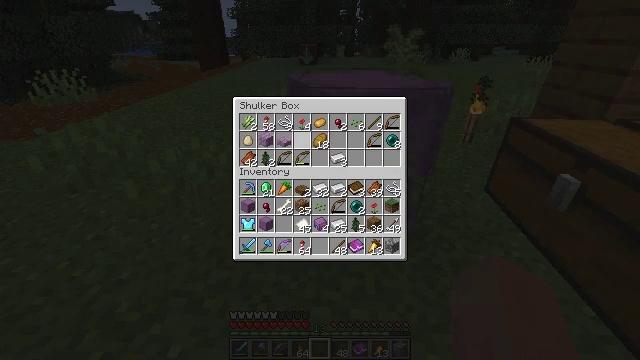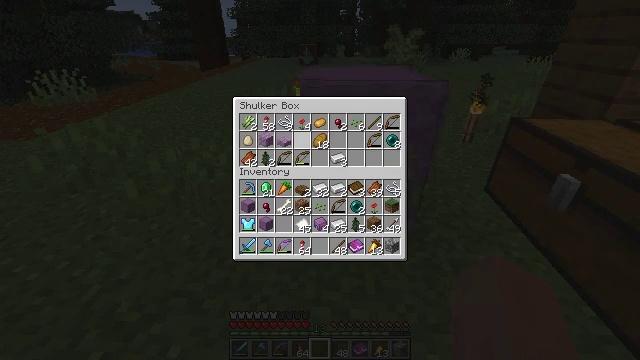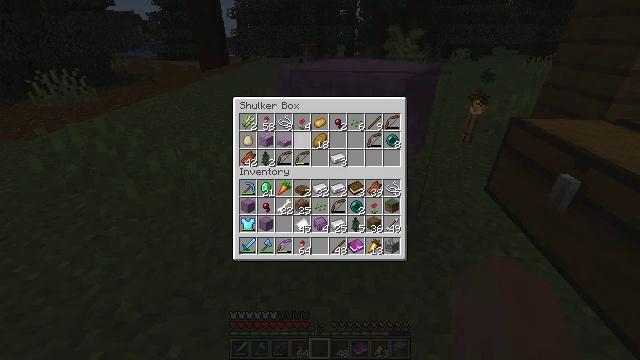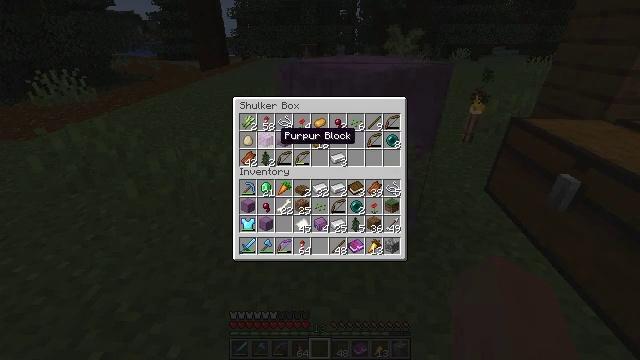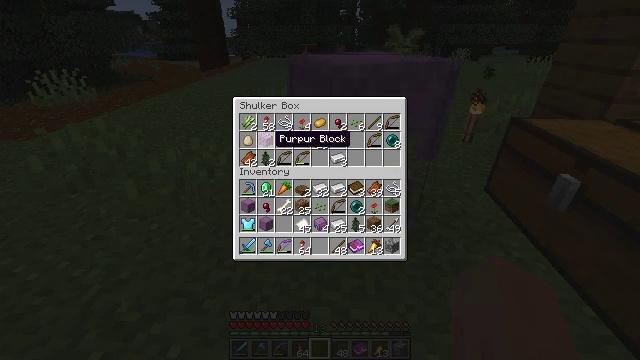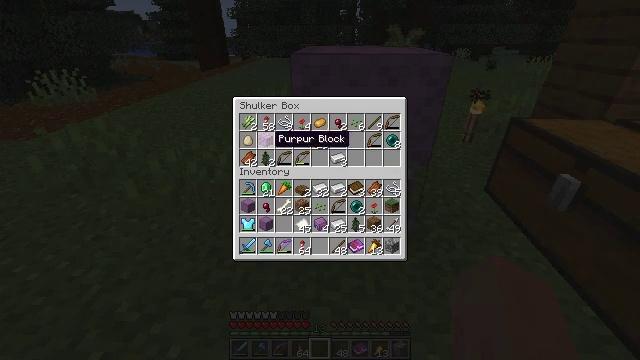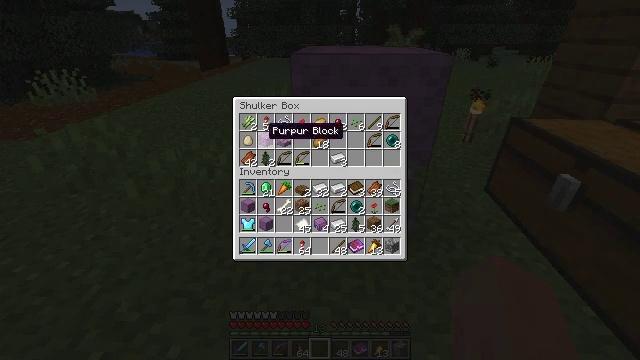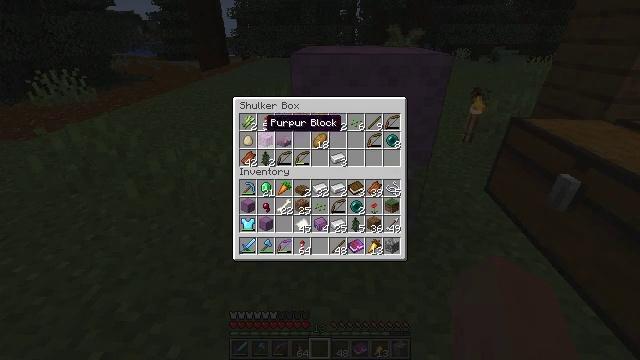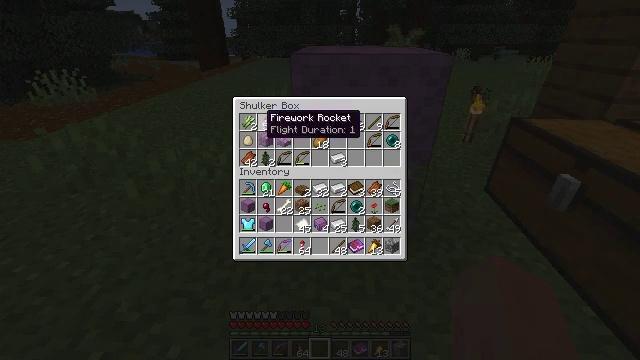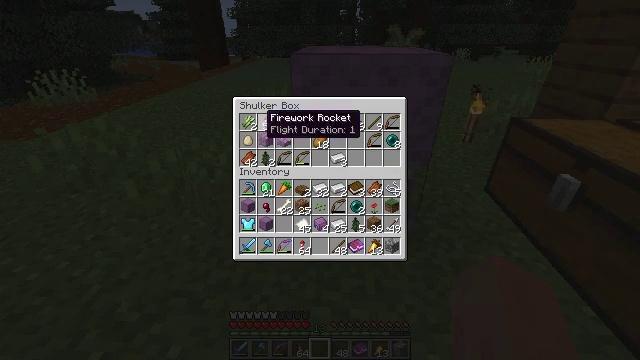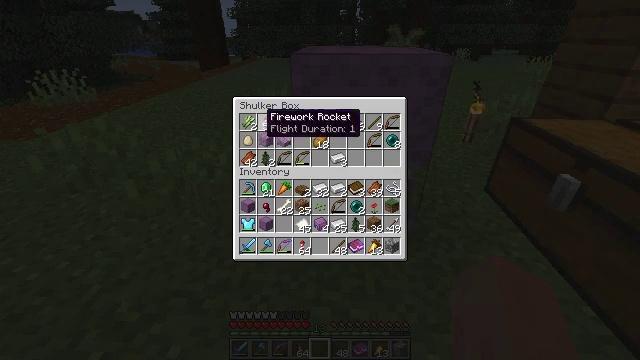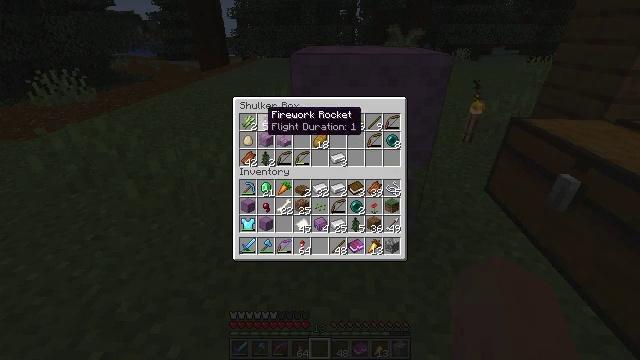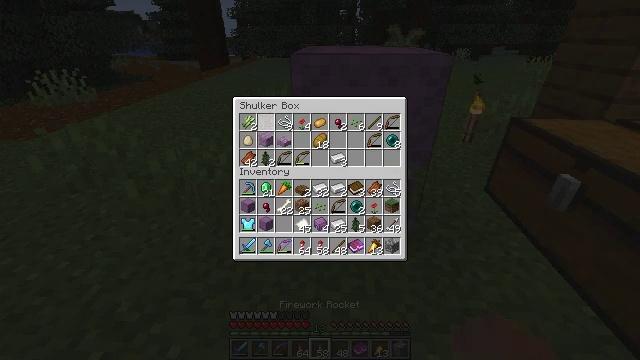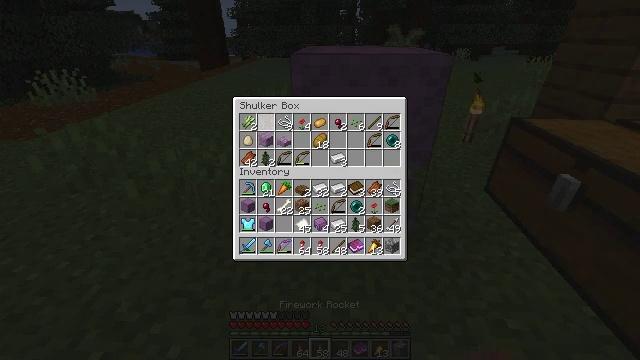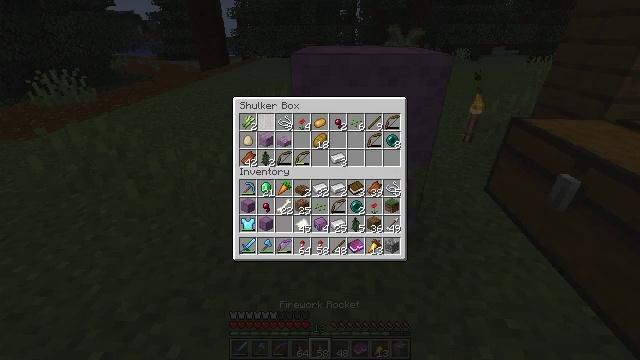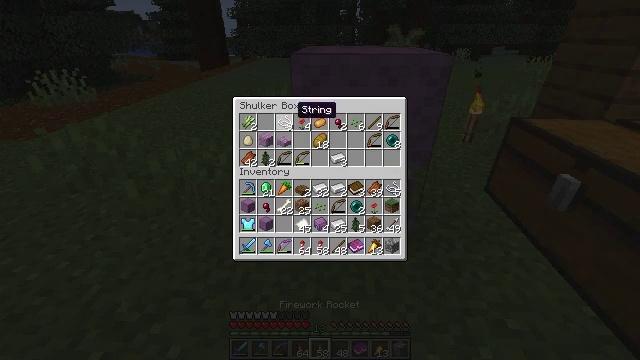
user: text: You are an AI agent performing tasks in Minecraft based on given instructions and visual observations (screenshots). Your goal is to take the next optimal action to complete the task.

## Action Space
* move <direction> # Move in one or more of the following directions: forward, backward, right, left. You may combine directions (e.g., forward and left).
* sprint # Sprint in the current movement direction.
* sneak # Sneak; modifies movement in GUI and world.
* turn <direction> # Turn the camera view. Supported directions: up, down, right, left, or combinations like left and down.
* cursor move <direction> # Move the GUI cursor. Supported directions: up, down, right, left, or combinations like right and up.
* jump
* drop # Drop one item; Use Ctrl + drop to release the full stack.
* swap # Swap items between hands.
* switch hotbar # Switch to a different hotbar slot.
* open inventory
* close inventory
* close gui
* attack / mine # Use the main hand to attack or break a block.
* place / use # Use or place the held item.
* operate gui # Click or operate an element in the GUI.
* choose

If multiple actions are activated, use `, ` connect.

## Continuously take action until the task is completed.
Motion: motion action
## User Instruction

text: Collect your yellow shulker box.
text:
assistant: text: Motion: sneak
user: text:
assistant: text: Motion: sneak
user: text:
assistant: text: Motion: sneak, cursor move left and down
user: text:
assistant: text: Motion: sneak
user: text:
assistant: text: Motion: sneak
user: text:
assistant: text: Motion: sneak, cursor move up
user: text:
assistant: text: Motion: sneak, cursor move up
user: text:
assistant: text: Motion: sneak
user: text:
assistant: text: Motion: sneak
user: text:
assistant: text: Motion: sneak
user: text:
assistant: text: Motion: sneak
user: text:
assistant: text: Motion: sneak, operate gui
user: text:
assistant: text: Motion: sneak, operate gui
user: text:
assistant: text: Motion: sneak, operate gui
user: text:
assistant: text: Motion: sneak, cursor move right
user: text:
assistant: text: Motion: sneak, cursor move right
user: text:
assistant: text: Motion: sneak, cursor move right
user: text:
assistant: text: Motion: sneak, cursor move right
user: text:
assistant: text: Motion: sneak, cursor move down
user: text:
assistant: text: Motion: sneak, cursor move down
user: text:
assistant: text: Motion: sneak, cursor move down
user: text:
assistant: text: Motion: sneak, cursor move left
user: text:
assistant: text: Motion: sneak
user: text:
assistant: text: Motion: sneak
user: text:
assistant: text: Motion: sneak
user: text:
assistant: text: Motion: sneak, cursor move left
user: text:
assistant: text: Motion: sneak
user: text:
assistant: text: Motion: sneak
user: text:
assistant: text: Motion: sneak
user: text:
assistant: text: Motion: sneak